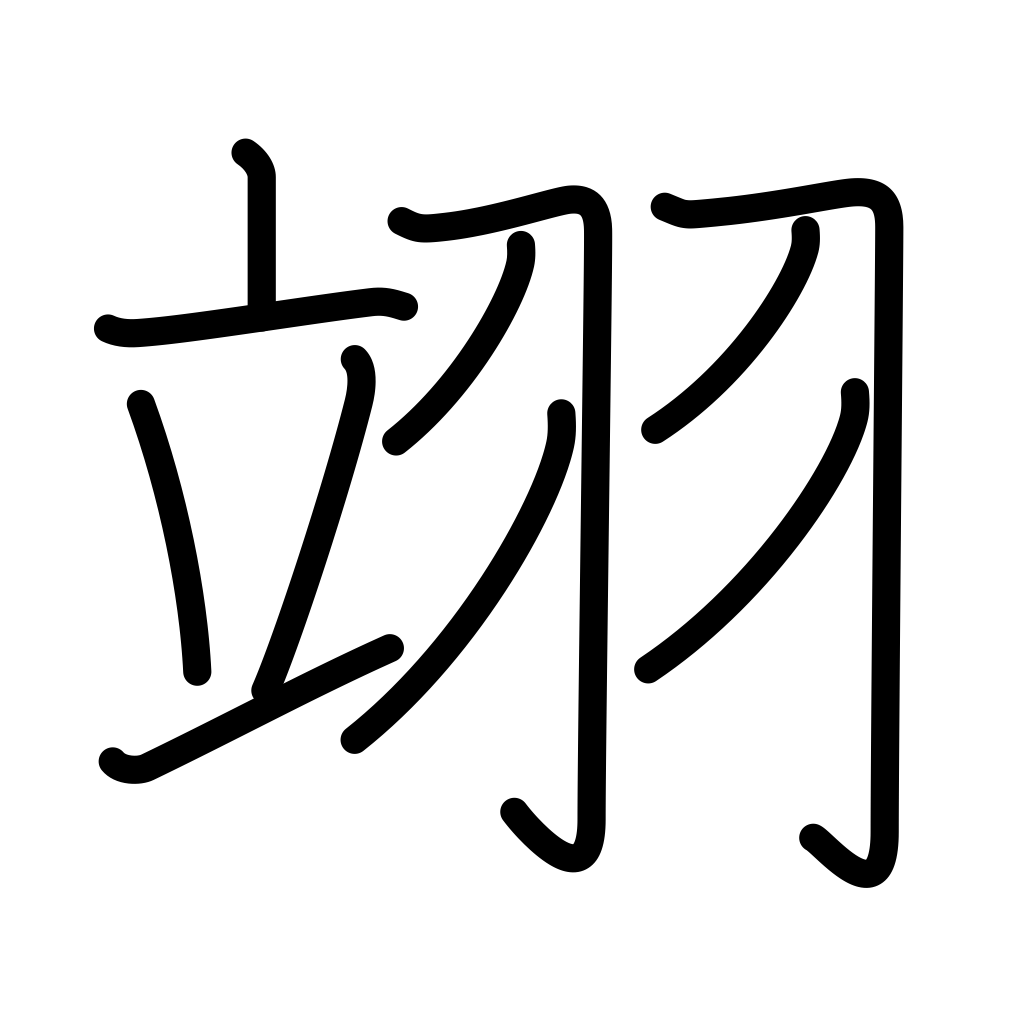
Meaning: flying, assist, help, respect